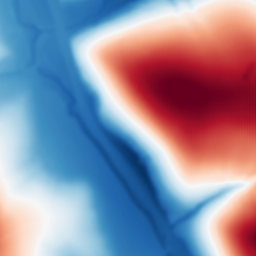
Category: multiscale
Decomposition family: dog_multiscale
Decomposition parameters: sigma_ratio: 2
n_scales: 6
base_sigma: 2
Upsampling method: fft_zeropad
Upsampling parameters: scale: 2
Upsampling scale: 2